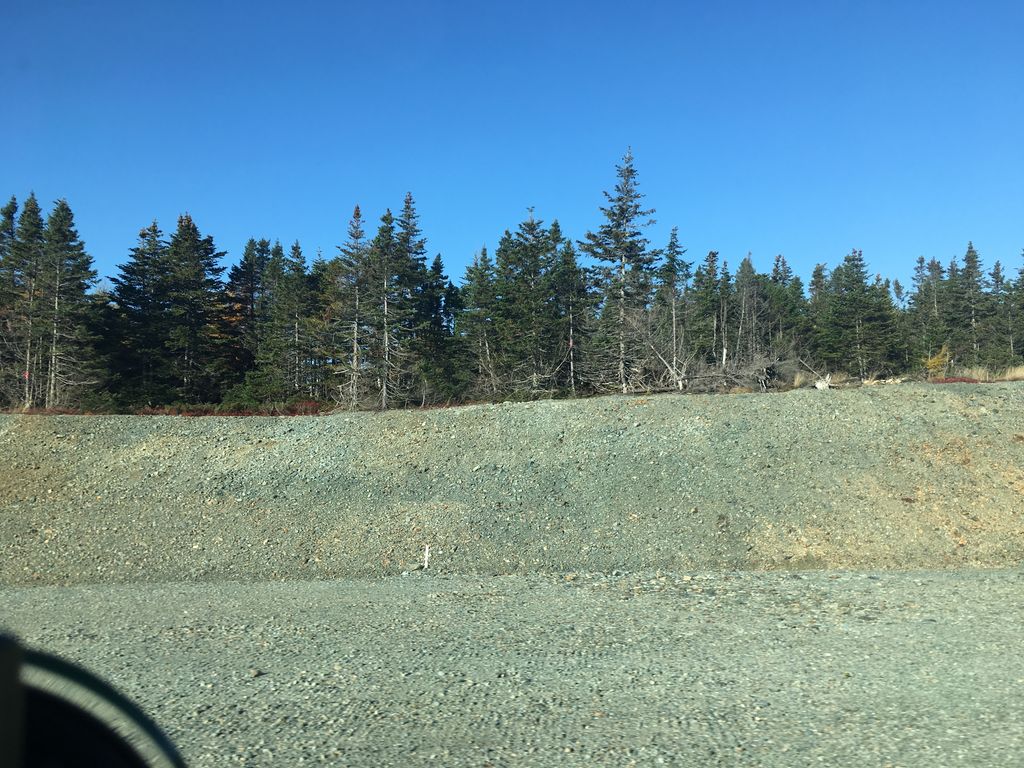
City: st_johns